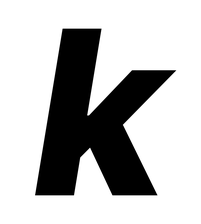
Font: Inter-Italic_ExtraBold_Italic